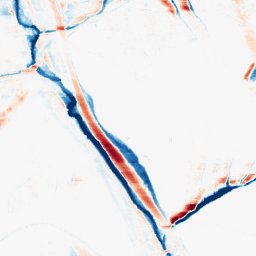
Category: morphological
Decomposition family: morphological_ellipse
Decomposition parameters: operation: average
width: 5
height: 20
Upsampling method: bilinear
Upsampling parameters: scale: 8
Upsampling scale: 8